Question: I'm a bit new to android studio and java but not to programming. I am developing an app similar to Uber.
When i first wrote the login and registration activity code everything went smoothly. Now after completing most of the functionalities of the app the resignation method crashes the app. I have literally tried everything, including getting a new JSON file.
Any help will be greatly appreciate.

'''
import android.content.Intent;
import android.support.annotation.NonNull;
import android.support.v7.app.AppCompatActivity;
import android.os.Bundle;
import android.view.View;
import android.widget.Button;
import android.widget.EditText;
import android.widget.Toast;
import com.google.android.gms.tasks.OnCompleteListener;
import com.google.android.gms.tasks.Task;
import com.google.firebase.auth.AuthResult;
import com.google.firebase.auth.FirebaseAuth;
import com.google.firebase.auth.FirebaseUser;
import com.google.firebase.database.DatabaseReference;
import com.google.firebase.database.FirebaseDatabase;
public class CustomerLoginActivity extends AppCompatActivity {
private EditText mEmail, mPassword;
private Button mLogin, mRegistration;
private FirebaseAuth mAuth;
private FirebaseAuth.AuthStateListener mAuthListener;
@Override
protected void onCreate(Bundle savedInstanceState) {
super.onCreate(savedInstanceState);
setContentView(R.layout.activity_customer_login);
mAuth = FirebaseAuth.getInstance();
mAuthListener =[enter image description here][1] new FirebaseAuth.AuthStateListener() {
@Override
public void onAuthStateChanged(@NonNull FirebaseAuth firebaseAuth) {
//store info of current user
FirebaseUser user = FirebaseAuth.getInstance().getCurrentUser();
if(user!=null){
Intent intent = new Intent(CustomerLoginActivity.this, CustomerMapActivity.class);
startActivity(intent);
finish();
}
}
};
mEmail = (EditText) findViewById(R.id.email);
mPassword = (EditText) findViewById(R.id.password);
mLogin = (Button) findViewById(R.id.login);
mRegistration = (Button) findViewById(R.id.registration);
mRegistration.setOnClickListener(new View.OnClickListener() {
@Override
public void onClick(View v) {
String email = mEmail.getText().toString();
String password = mPassword.getText().toString();
mAuth.createUserWithEmailAndPassword(email, password).addOnCompleteListener(CustomerLoginActivity.this, new OnCompleteListener<AuthResult>() {
@Override
public void onComplete(@NonNull Task<AuthResult> task) {
if(!task.isSuccessful()){
Toast.makeText(CustomerLoginActivity.this, "sign up error", Toast.LENGTH_SHORT).show();
}else{
String user_id = mAuth.getCurrentUser().getUid();
DatabaseReference current_user_db = FirebaseDatabase.getInstance().getReference().child("Users").child("Customers").child(user_id);
current_user_db.setValue(true);
}
}
});
}
});
mLogin.setOnClickListener(new View.OnClickListener() {
@Override
public void onClick(View v) {
String email = mEmail.getText().toString();
String password = mPassword.getText().toString();
mAuth.signInWithEmailAndPassword(email, password).addOnCompleteListener(CustomerLoginActivity.this, new OnCompleteListener<AuthResult>() {
@Override
public void onComplete(@NonNull Task<AuthResult> task) {
if(!task.isSuccessful()){
Toast.makeText(CustomerLoginActivity.this, "sign in error", Toast.LENGTH_SHORT).show();
}
}
});
}
});
}
@Override
protected void onStart() {
super.onStart();
mAuth.addAuthStateListener(mAuthListener);
}
@Override
protected void onStop() {
super.onStop();
mAuth.removeAuthStateListener(mAuthListener);
}
}
'''
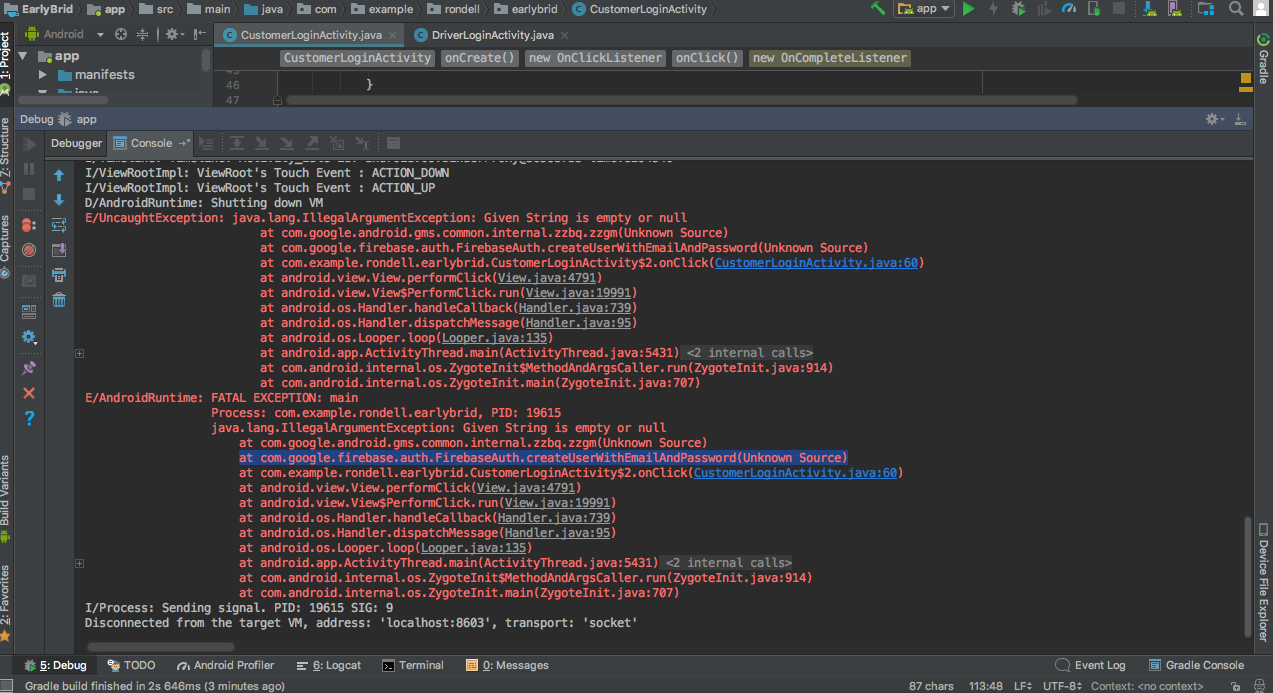
Answer: email and password should not be null or empty
'''
String email = mEmail.getText().toString();
String password = mPassword.getText().toString();
if(email.isEmpty() || password.isEmpty())
return; //you need to display message to the user
mAuth.createUserWithEmailAndPassword(email, password)
.addOnCompleteListener(CustomerLoginActivity.this, new OnCompleteListener<AuthResult>()
{
...
})
'''